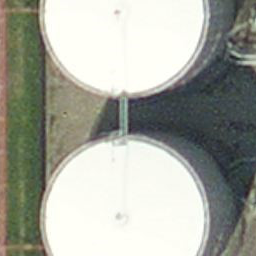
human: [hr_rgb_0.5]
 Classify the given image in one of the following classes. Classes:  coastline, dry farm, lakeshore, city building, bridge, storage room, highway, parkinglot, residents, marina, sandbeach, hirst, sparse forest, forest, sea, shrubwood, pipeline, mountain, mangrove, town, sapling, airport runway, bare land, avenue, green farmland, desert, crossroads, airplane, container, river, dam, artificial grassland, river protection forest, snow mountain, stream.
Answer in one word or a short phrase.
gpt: storage room